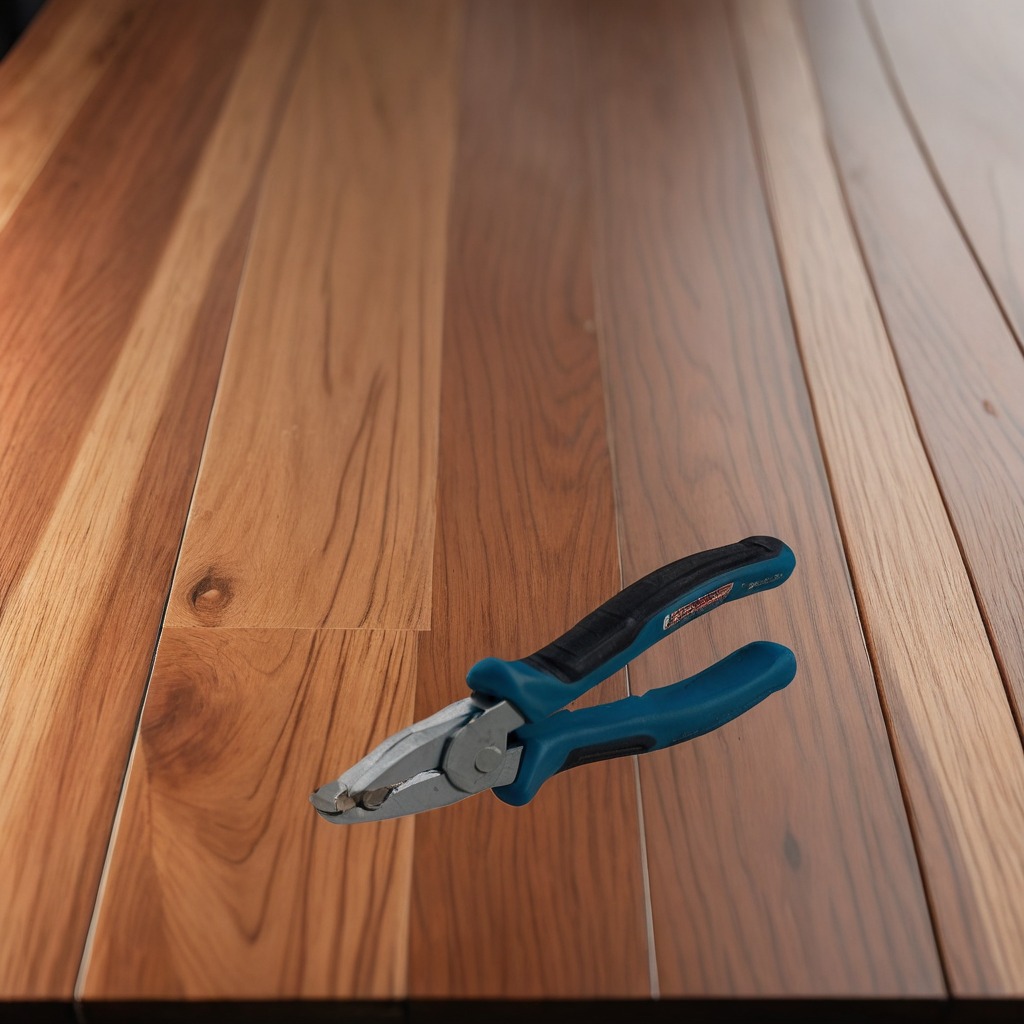
A plier is lying on a wooden table in a carpentry studio.